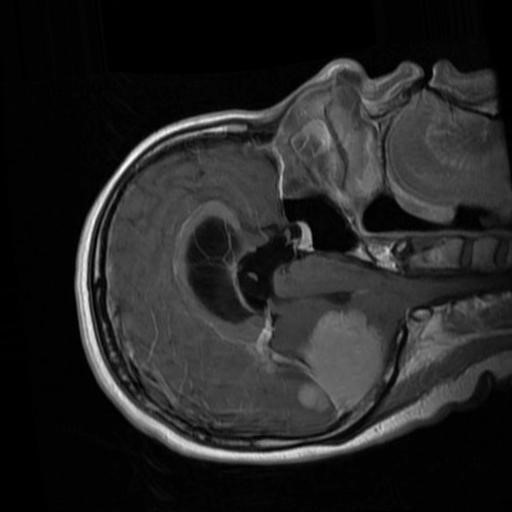
Label: brain_menin